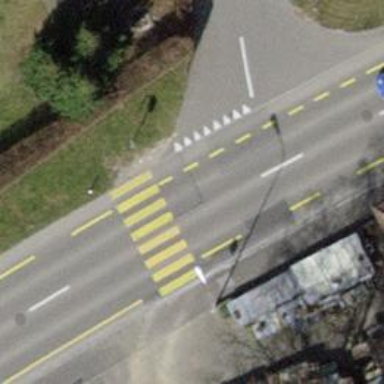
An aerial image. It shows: Marked crossing on footway.